Question: So my issue is as follows.
I have a div that contains both an image and a div (which contains text). The text contains a title and additional content, separated by a line break. See below or my attached codepen for an example.
'''
<div class="outer">
<img src="something.com/pic.png">
<div class="inner">
Title<br>Additional text.
</div>
</div>
'''
Here is my <URL>
When I apply display styling of inline to the inner div, the title is inline with the bottom of the image and the text following the linebreak is below the image. Furthermore, if I wrap the text in paragraph tags, all of the text is below the image.
I would like the title to appear at the top and to the right of the image, and all content of the inner div to remain at that alignment, even if the text extends past the height of the image. Furthermore, in the future I will be adding a div with an additional image and more text inside the inner div beneath the text that is already present, and I wish for that content to maintain the same alignment.
Here is my end goal:

And my desired html structure:
'''
<div>

<!--Start right indent (from top right of image) -->
<div>
<p>Title<br>text</p>
<div>

<div>
<p>Title<br>text</p>
</div>
</div>
</div>
<!--End right indent -->
</div>
'''
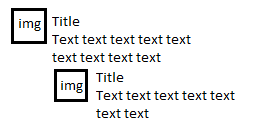
Answer: It appears I have found the solution.
'''
.post img{
display:inline-block;
vertical-align: top;
}
.post_content{
display:inline-block;
width: 90%;
}
'''
My codepen: <URL>